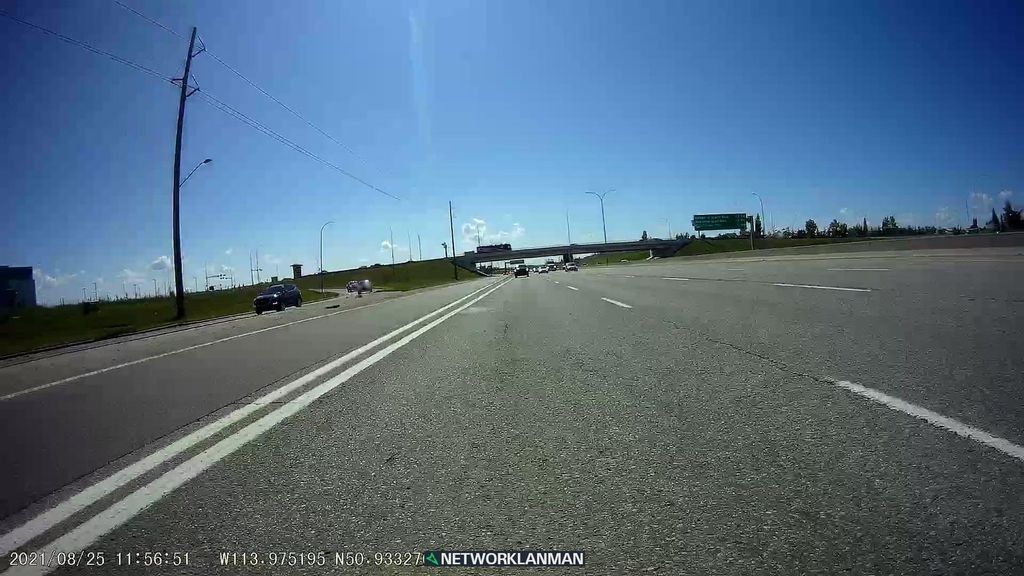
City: calgary